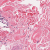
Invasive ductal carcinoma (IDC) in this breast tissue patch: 0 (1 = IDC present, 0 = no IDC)